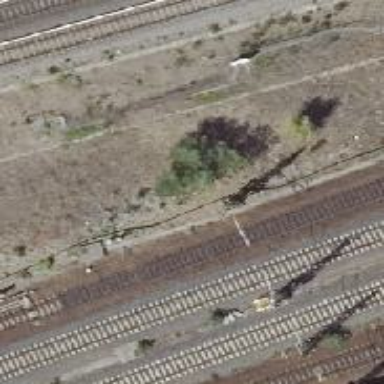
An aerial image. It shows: Railway milestone with catenary mast.